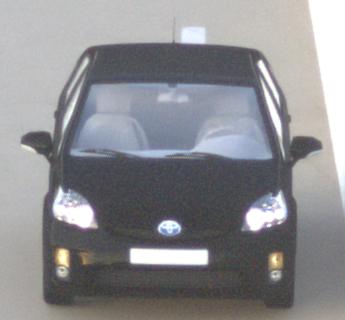
Make: Toyota
Model: Prius 1.5 Hybrid
Detailed model: Prius (HW2)
Model produced from: 2006/03
Model produced until: 2009/06
Doors: 5
Color: black
Road condition: dry road
Daytime: sunrise or sunset
Contrast: low contrast